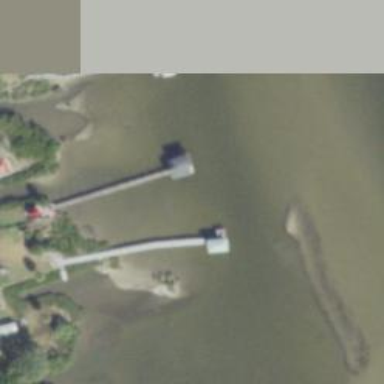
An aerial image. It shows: Man-made pier.